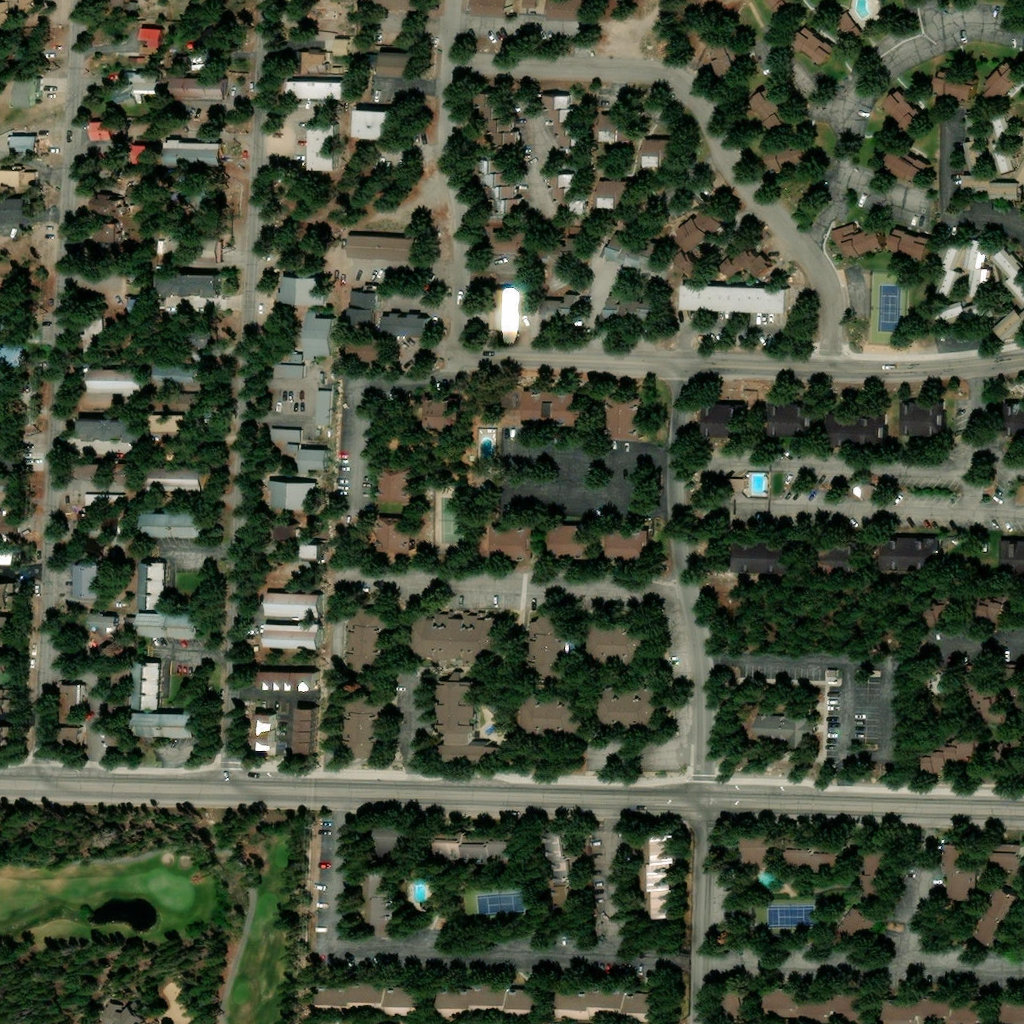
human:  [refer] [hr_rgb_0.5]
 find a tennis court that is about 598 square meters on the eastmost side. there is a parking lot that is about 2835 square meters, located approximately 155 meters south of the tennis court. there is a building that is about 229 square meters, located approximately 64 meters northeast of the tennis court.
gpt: <box>[[85, 26, 88, 33, 0]]</box>

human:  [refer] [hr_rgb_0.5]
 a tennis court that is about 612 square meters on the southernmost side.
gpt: <box>[[74, 87, 80, 91, 0]]</box>